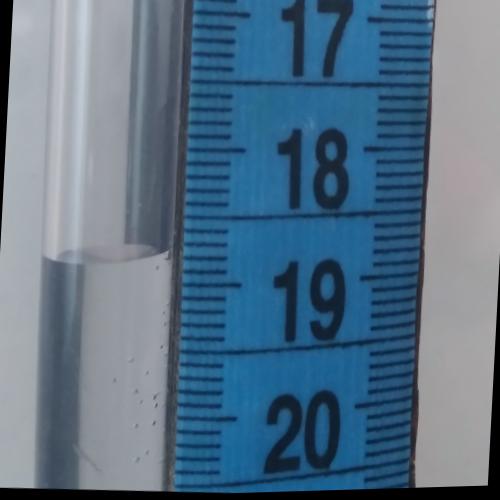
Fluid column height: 18.8 cm